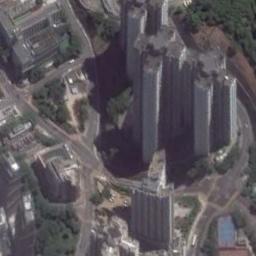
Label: commercial_area